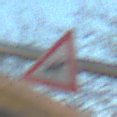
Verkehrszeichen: ReiterLinks
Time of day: MorningAfternoon
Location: Outdoor (Suburban)
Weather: Clear
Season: NotSpecified
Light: Natural